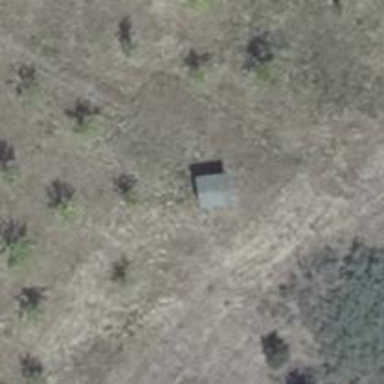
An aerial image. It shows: Shelter.